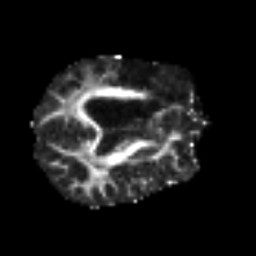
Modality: FA
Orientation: axial
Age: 50
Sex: male
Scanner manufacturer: siemens
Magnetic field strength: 3 T
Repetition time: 6.1 s
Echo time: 0.101 s